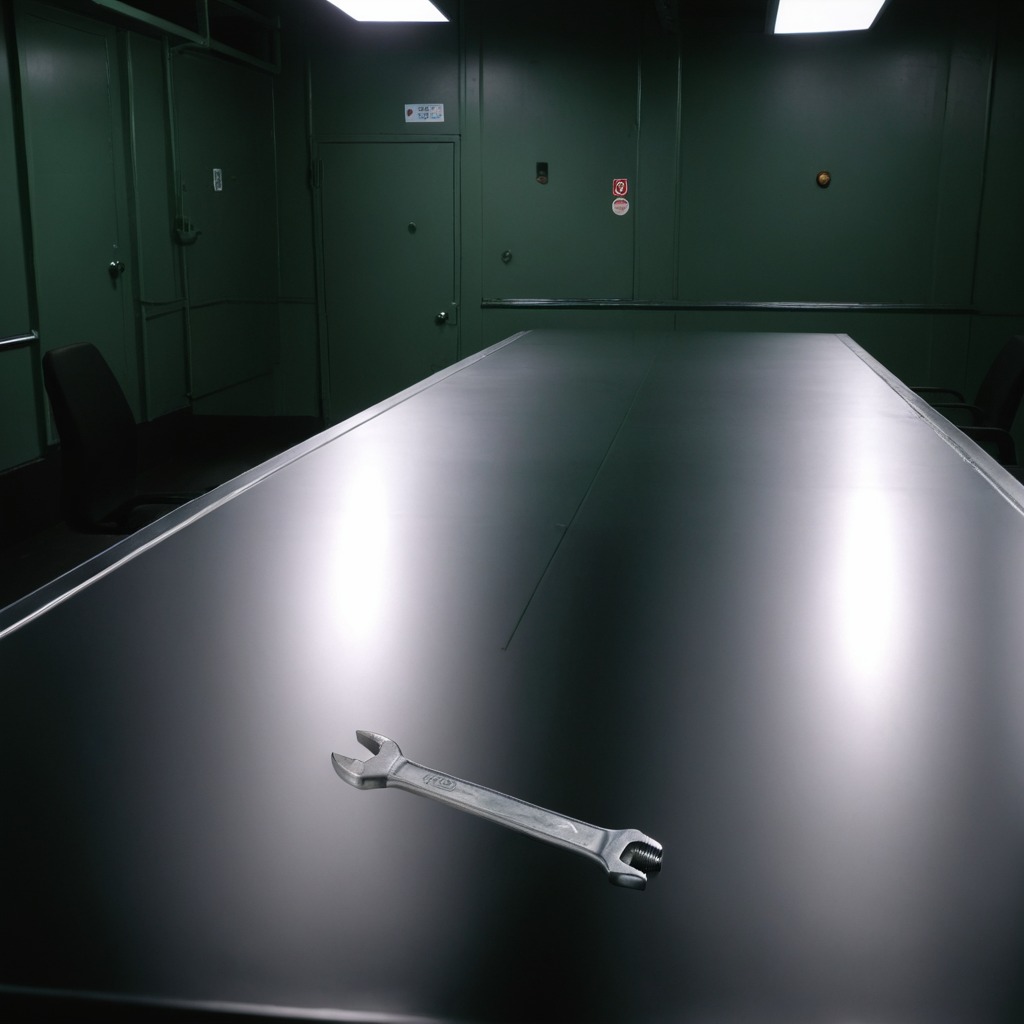
A wrench is lying on a clean empty table in a railway signal maintenance room.